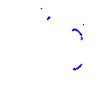
Particle: pion